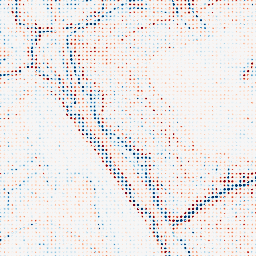
Category: edge_preserving
Decomposition family: anisotropic_diffusion
Decomposition parameters: iterations: 20
kappa: 30
gamma: 0.1
Upsampling method: sinc_blackman
Upsampling parameters: scale: 8
kernel_size: 4
Upsampling scale: 8